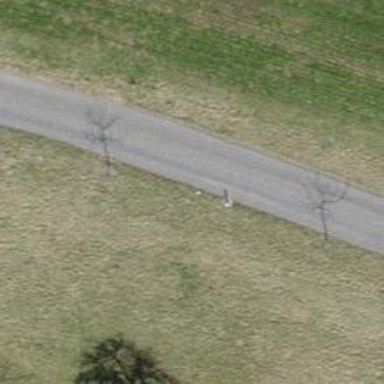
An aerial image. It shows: Unclassified road with asphalt surface.